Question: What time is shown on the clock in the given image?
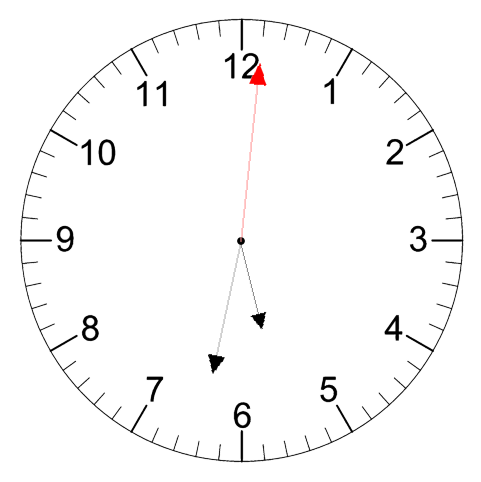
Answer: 05:32:01